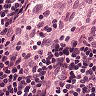
Metastatic tissue present: no